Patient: sex F, age 58
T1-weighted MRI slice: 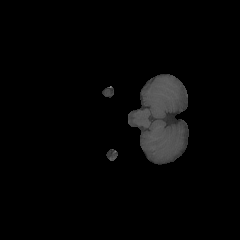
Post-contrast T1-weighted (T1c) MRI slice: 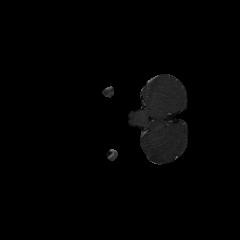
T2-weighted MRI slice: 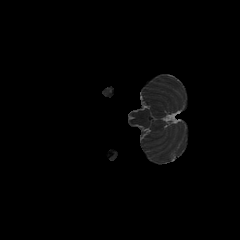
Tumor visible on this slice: no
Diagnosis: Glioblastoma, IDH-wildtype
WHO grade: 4